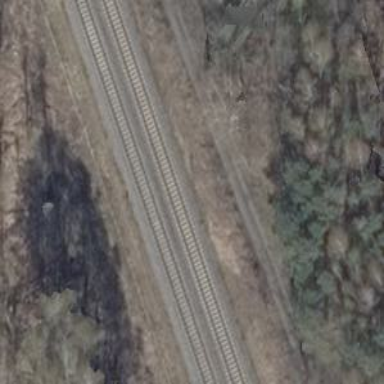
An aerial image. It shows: Railway signal.